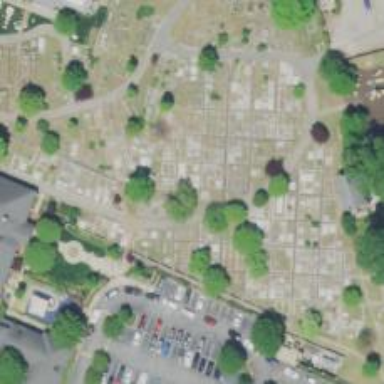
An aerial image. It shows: View of cemetery with graves.